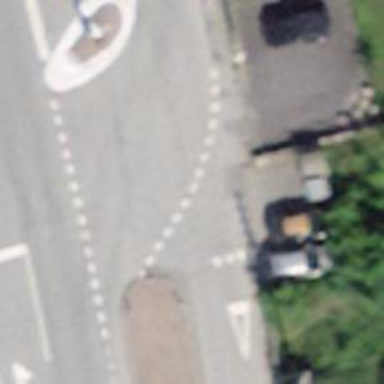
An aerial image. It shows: Road with "give way" sign.